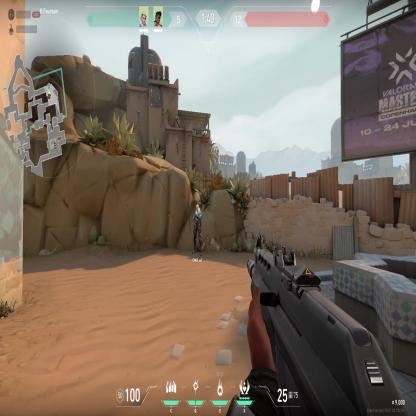
Label: teammate